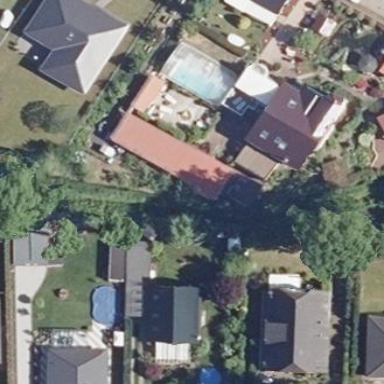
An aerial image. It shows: Simple house.